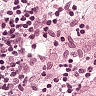
Metastatic tissue present: no